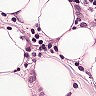
Metastatic tissue present: yes